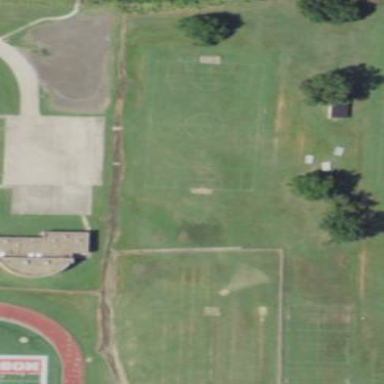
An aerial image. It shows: Soccer pitch for leisure land activities.